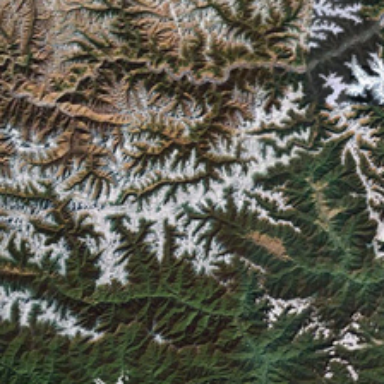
Many snows are on the top of a piece of mountains .